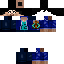
A male human skin with dark skin, wearing brown long hair dressed in a blue hoodie and black pants, featuring a closed mouth.